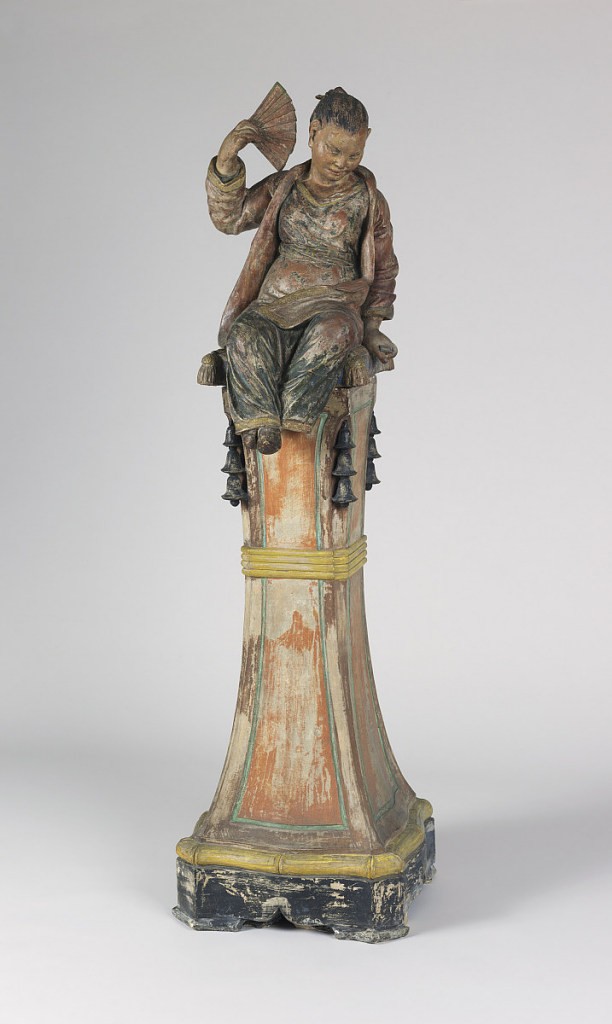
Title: Figure on pedestal
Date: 19th century
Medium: Terracotta
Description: A resting figure fanning itself sitting upon a tall column. The figure has pulled back dark hair and is wearing a robe.